An envelope spectrum derived from a bearing vibration measurement is shown; the reference markers locate BPFO, BPFI, BSF and FTF for this bearing geometry and shaft speed. Classify the bearing condition as one of: normal, inner_race, outer_race, ball.
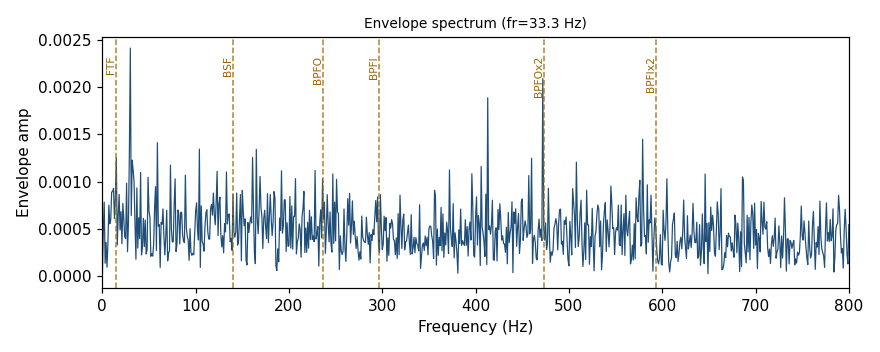
Answer: normal